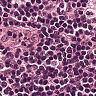
Metastatic tissue present: no